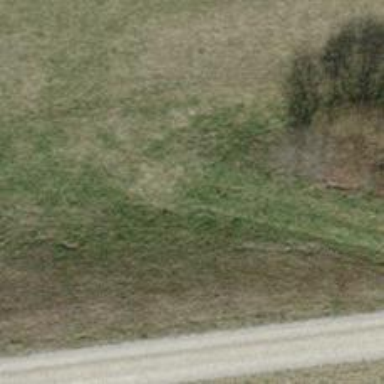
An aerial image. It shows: Pebblestone track with grade4 tracktype.